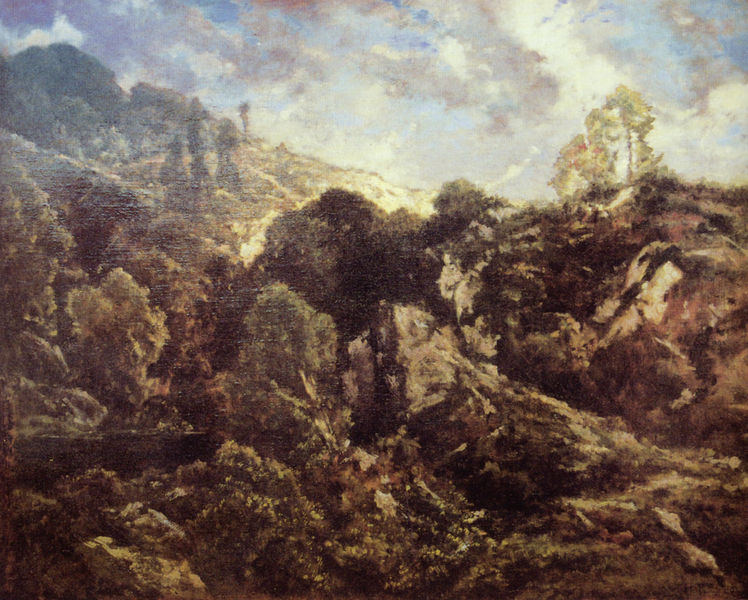
Titel: Rochers dans la forêt de Fontainebleau, Felsen im Wald von Fontainebleau
Künstler: Théodore Rousseau
Standort: Cherbourg
Institution: Musée Thomas Henry
Schlagwörter: baum, berg, blau, blätter, dunkel, felsen, feuer, gemälde, gewitter, himmel, laub, schatten, wasser, weiß, wolken, bäume, gelb, grün, impressionismus, landschaft, ocker, see, teich, bewegung, braun, grau, hell, holz, licht, schwarz, gras, weg, wiese, wolke, beige, malerei, wand, stein, steine, öl, erde, horizont, hügel, natur, wind, busch, büsche, gebüsch, gewässer, pfad, sonne, sträucher, pflanzen, rosa, tal, wald, stilleben, berge, fels, fläche, gebirge, gipfel, lila, tag, violett, geröll, schlucht, herbst, romantik, naturgewalt, sturm, wetter, wild, ölfarbe, eindruck, panorama, alpen, moos, wälder, leinwand, pinsel, rau, struktur, braub, wildnis, kluft, naturalistisch, gestrüpp, himmer, abgetragen, hochebene, bergwald, berger, woklen, bäöume, felsenwand, 19. jahrhundert, fgelb, himmel#